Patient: sex M, age 34
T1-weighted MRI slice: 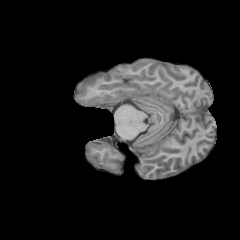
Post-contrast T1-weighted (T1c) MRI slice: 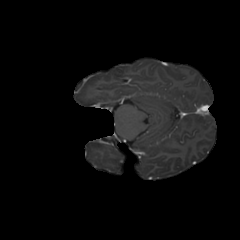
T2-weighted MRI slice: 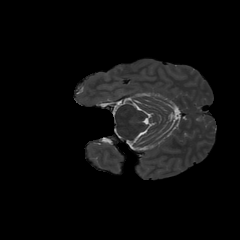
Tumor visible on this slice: no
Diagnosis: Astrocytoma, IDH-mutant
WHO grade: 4